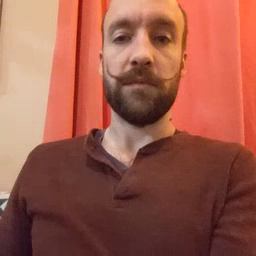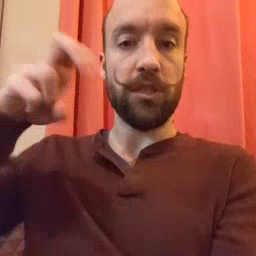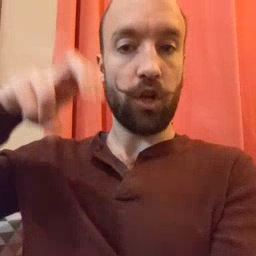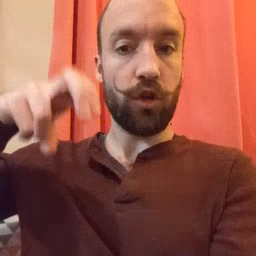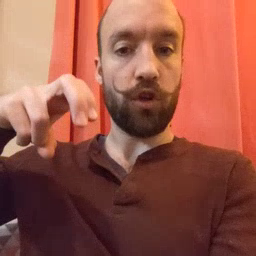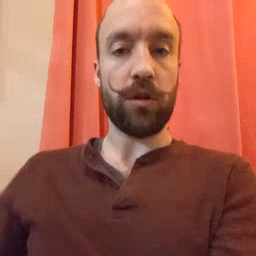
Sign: chair